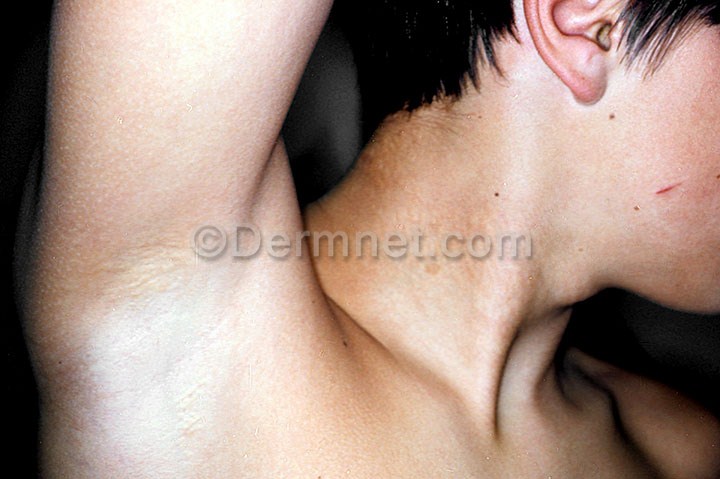
Disease: Systemic Disease